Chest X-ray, AP view. Patient: 36 years old, sex M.
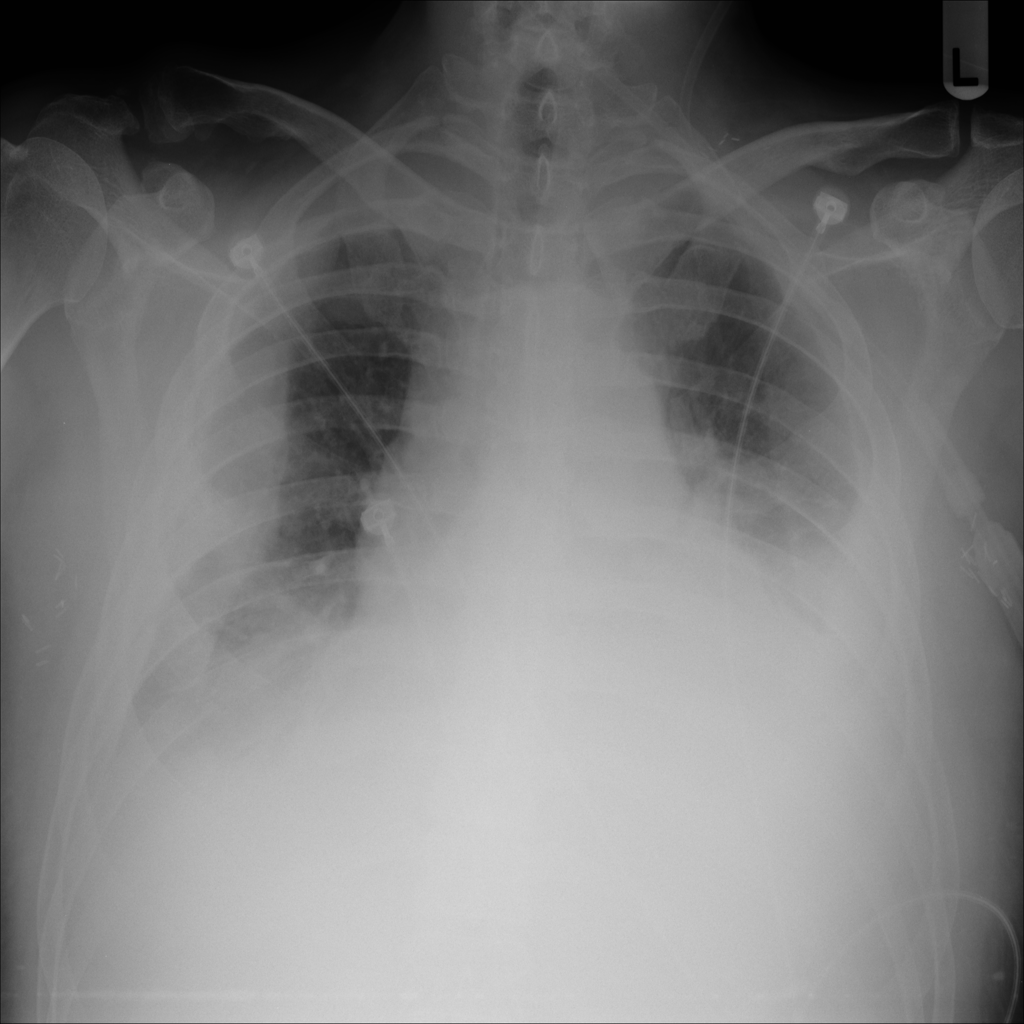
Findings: Effusion, Mass